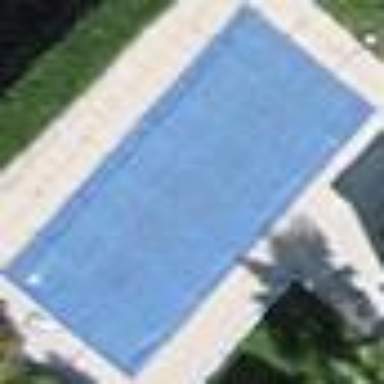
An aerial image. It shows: Swimming pool located in leisure land.